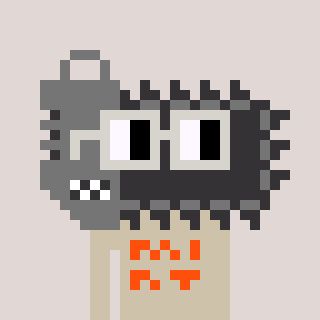
a pixel art character with square light gray glasses, a chainsaw-shaped head and a bege-colored body on a warm background